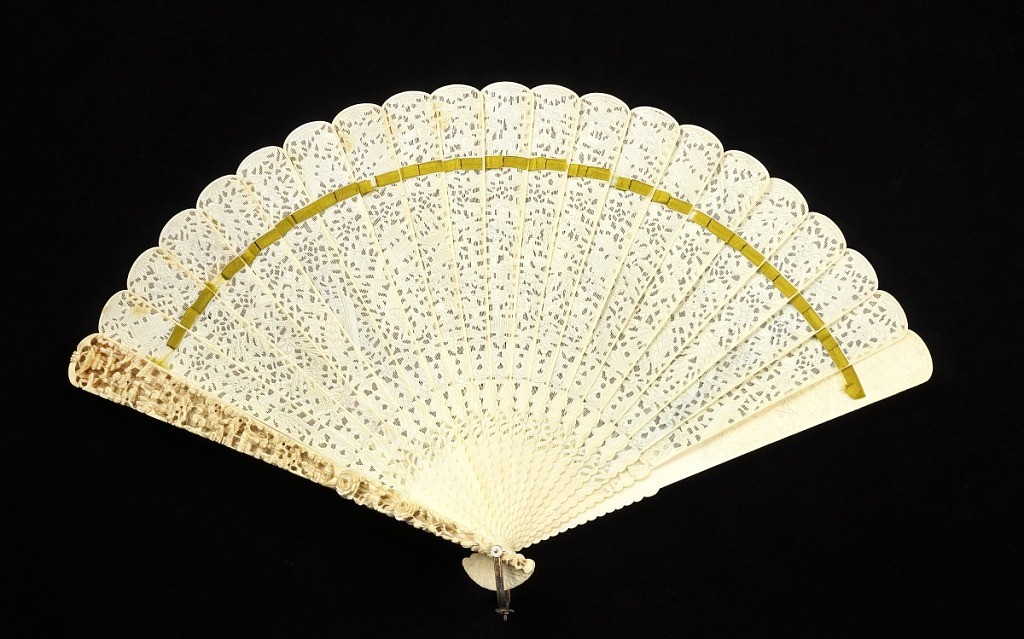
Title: Brisé fan
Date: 1840–60
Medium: Carved and pierced ivory sticks, silk ribbon
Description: Brisé fan of carved ivory held with gold silk ribbon. Carved in lace-like fashion with houses, boats, figures. Guards similarly carved in very high relief.